Question: Hi there a Matlab guru!
I started learning MATLAB somewhere a month ago (after my trial license got expired I switched to octave). I'm writing a function (simply for educational needs) for calculating an entropy (e.g. in leafs of decision trees), and I'm stuck. I get an error below:
'''
>> my_entropy(cell3, false)
f = -0
f =
-0 -0
f =
-0 -0 3
error: my_entropy: A(I,J): column index out of bounds; value 2 out of bound 1
error: called from:
error: C:ig data\octave\my_entropy.m at line 29, column 13
'''
# Updated 5.04.15 to @Daniel suggestion
'''
# The main difference between MATLAB bundled entropy function
# and this custom function is that they use a transformation to uint8
# and the bundled entropy() function is used mostly for signal processing
# while I simply use a straightforward solution usefull e.g. for learning trees
function f = my_entropy(data, weighted)
# function accepts only cell arrays;
# weighted tells whether return one weighed average entropy
# or return a vector of entropies per bucket
# moreover, I find vectors as the only representation of "buckets"
# in other words, vector = bucket (leaf of decision tree)
if nargin < 2
weighted = true;
end;
rows = @(x) size(x,1);
cols = @(x) size(x,2);
if weighted
f = 0;
else
f = [];
end;
for r = 1:rows(data)
for c = 1:cols(data{r}) # in most cases this will be 1:1
omega = sum(data{r,c});
epsilon = 0;
for b = 1:cols(data{r,c})
epsilon = epsilon + ( (data{r,c}(b) / omega) * (log2(data{r,c}(b) / omega)) );
end;
entropy = -epsilon;
if weighted
f = f + entropy
else
f = [f entropy]
end;
end;
end;
end;
# test cases
cell1 = { [16];[16];[2 2 2 2 2 2 2 2];[12];[16] }
cell2 = { [16],[12];[16],[2];[2 2 2 2 2 2 2 2],[8 8];[12],[8 8];[16],[8 8] }
cell3 = { [16];[16];[2 2 2 2 2 2 2 2];[12];[16] }
'''
For input
'''
c = { [16];[16];[2 2 2 2 2 2 2 2];[12];[16] }
'''
the answer of my_entropy(c, false)
should be
'''
[0, 0, 3, 0, 0]
'''
This picture can help to visualize

One bucket is a one matlab vector, whole palet is a matlab cell sheet,
numbers are count of distinct various data. So, in this picture middle cell {2,2} have entropy 3, while other buckets (cells) have entropy 0.
Help for suggesting how to fix it is appreciated,
Best Regards! :)
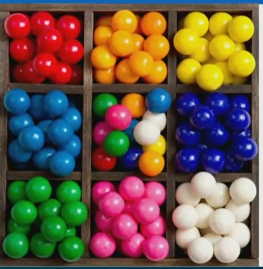
Answer: The error is here 'for c = 1:cols(cell{r})'
You want the number of cols of cell, this is 'cols(cell)'. What you wrote returns the number of cols for the r-th element of cell.
You should avoid using variable names which are equal to build in functions like 'cell'